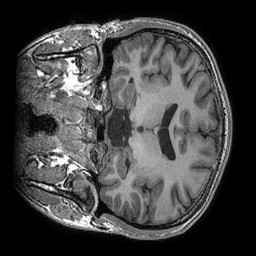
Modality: T1w
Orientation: coronal
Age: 26
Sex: male
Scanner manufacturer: ge
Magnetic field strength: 3 T
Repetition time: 0.006652 s
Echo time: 0.002928 s